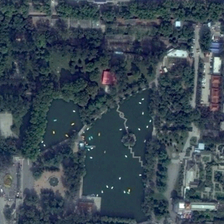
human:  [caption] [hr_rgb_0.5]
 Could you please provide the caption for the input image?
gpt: some buildings are near a park with many green trees and a pond .

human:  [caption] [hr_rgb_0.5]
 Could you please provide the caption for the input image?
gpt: the playground is near the road,surrounded by lush trees .

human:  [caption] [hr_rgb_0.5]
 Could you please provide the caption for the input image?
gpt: many facilities and water parks are in the playground .

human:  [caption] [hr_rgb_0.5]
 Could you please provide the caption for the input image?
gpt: some buildings are near a park with many green trees and a pond .

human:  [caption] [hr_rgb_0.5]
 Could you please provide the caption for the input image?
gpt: the playground is near the road,surrounded by lush trees .